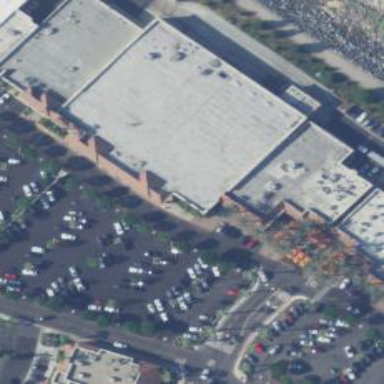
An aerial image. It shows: Building.